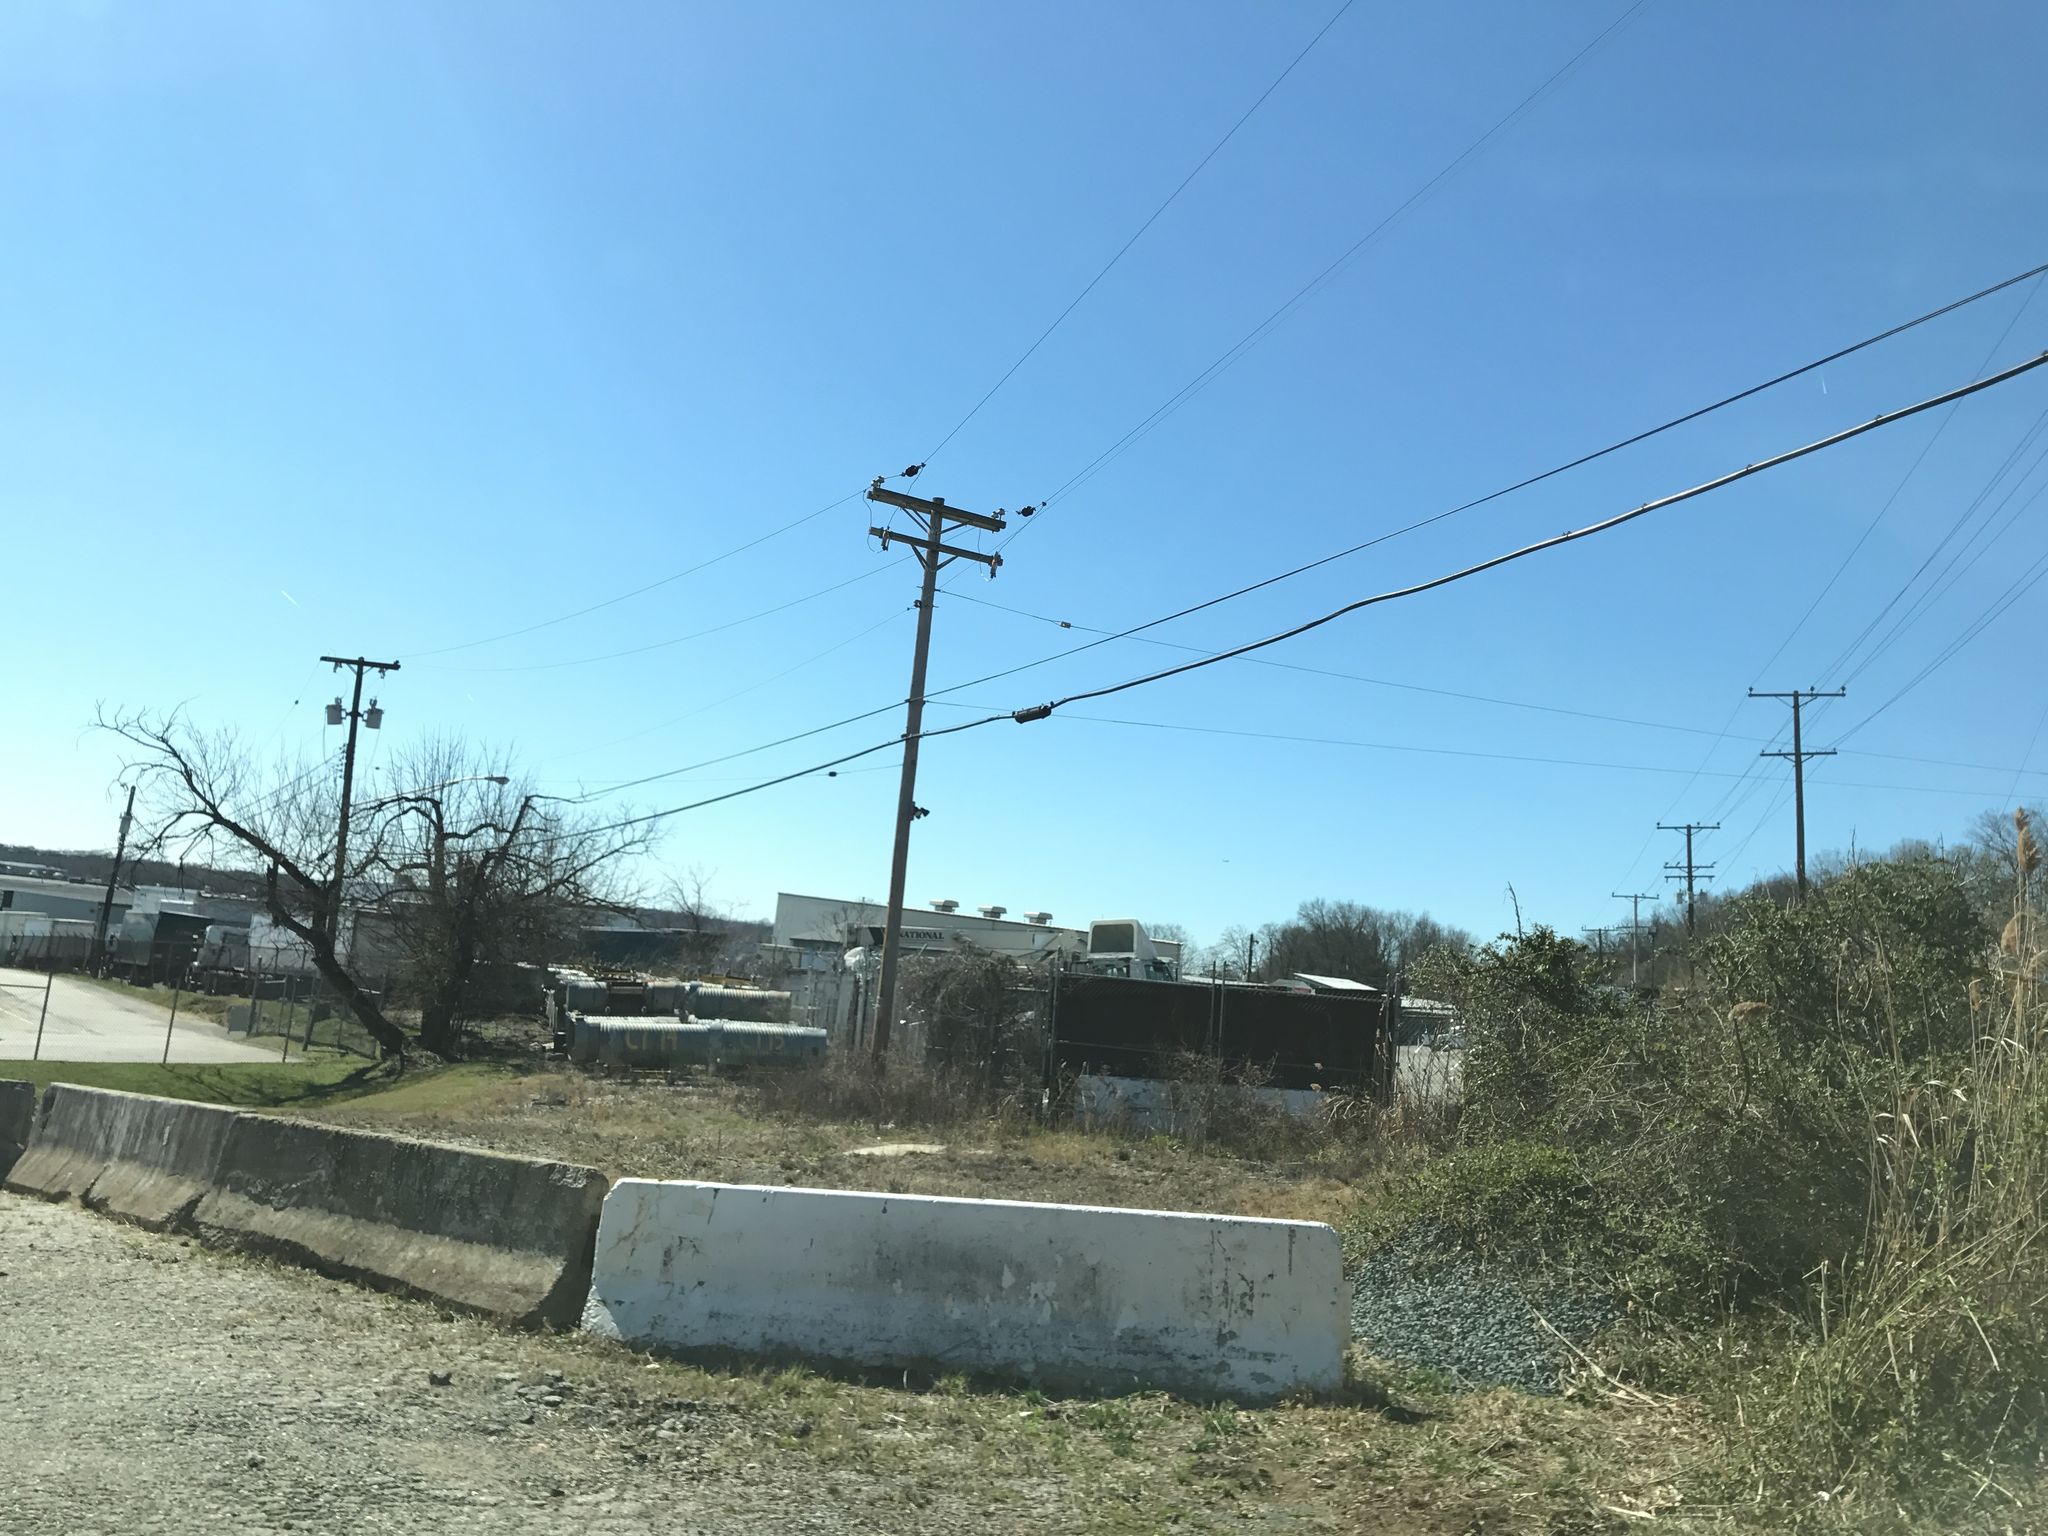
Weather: snowy
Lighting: day
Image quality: good
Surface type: railway
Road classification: service, residential, unclassified
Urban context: very low density rural
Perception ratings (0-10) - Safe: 0.41, Lively: 0.99, Beautiful: 1.4, Boring: 4.65, Depressing: 7.33, Wealthy: 1.13